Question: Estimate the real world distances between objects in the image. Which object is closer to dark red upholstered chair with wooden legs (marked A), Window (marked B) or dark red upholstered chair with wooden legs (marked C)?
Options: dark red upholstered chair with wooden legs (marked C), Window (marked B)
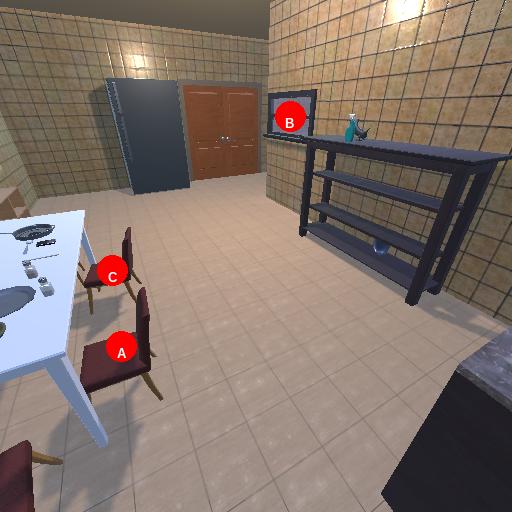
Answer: dark red upholstered chair with wooden legs (marked C)